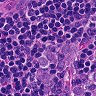
Metastatic tissue present: yes